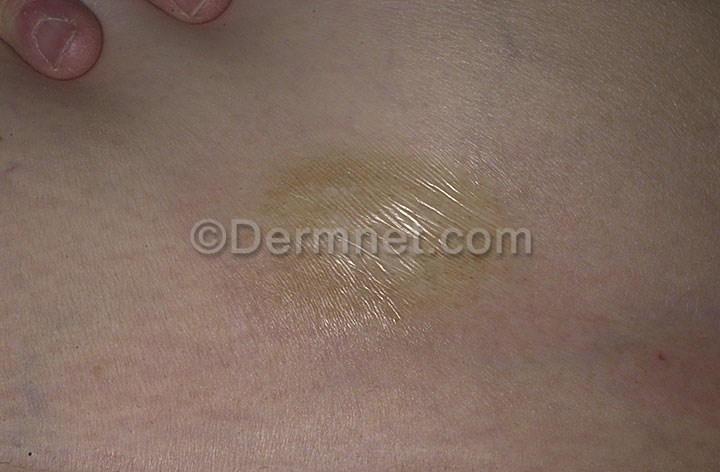
Disease: Lupus and other Connective Tissue diseases